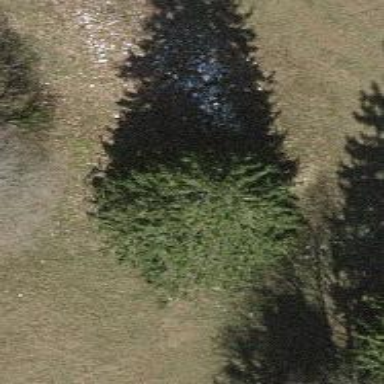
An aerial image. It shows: Needle-leaved tree in natural setting.